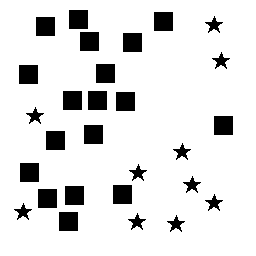
Squares: 18
Triangles: 0
Stars: 10
Total shapes: 28